Question: I have a four-tiered structure of accounts (from top to bottom):
1. Division Level
2. Department Level
3. Sales Rep Level
4. Account Level
Business user needs to be able to allocate/assign units of product at any of the four levels. Assigning 100 units at the Division level allows any deeper level to take from that balance. Assigning 100 units to the Sales Rep level only allows his/her accounts to take from that balance.
I understand how to model this in a 4 table structure, but is that the correct approach here? Should records for all four levels be stored in the same table with a column indicating at which level the units were allocated?
If I place them all in the same table, how do I account for the issue that Division, Department, Sales Rep, and Account codes are 4 different types of codes in four different tables. I would need four FK for each row?
Just for clarity I included an image of, what I think, are my two options. Option 1 results in NULL values for some of the columns. Option 2 is the better option? This is a transactional database, not a data warehouse.

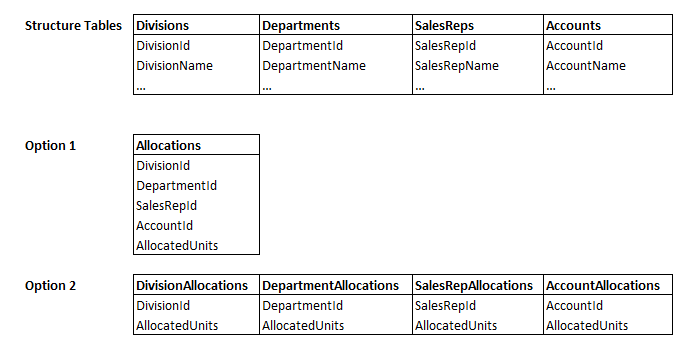
Answer: (Putting this as an answer because the Comments section is too size-limited.)
IMO, neither solution is very future-looking. What if a new level in the hierarchy is added? You will have to add a new column for option 1, or a new table for option 2, and then change all your views/queries. And in either case, how will you keep track of which level of the hierarchy has priority over another - hardcoded in your app? Also, it seems you are only keeping track of the total units allocated at any point in time, but not the total number of potentail units in the pool (I think this is what DMason's question was getting at)? And it seems you are assuming total potential pools are only assigned at one hierarchal level at a time: what if your company wants the flexibiity to assign to each level (for example, 500 for Division AND 500 on the Account level)? So I think the modelling options you've presented so far are inflexible from these standpoints.
Wouldn't it make more sense to make a HierarchyLevels table first? You would have a HierarchyLevelID (identity) column, then a Description column for each level (Division, Department, Sales Rep, and Account, for now), and each would get a Priority, say 1.0-4.0. Maybe also a column you can store the name of the table that level refers to its reference data (Divisions, Departments, etc.). Maybe this could even be the internal OBJECT_ID for the relevant table. Then maybe an Allocations table that has the HierarchyLevelID, an ExternalID (DivisionID, DepartmentID, etc., whichever is relevant for the HierarchyLevel), AssignedAllocationUnits (for that level), CurrentlyAllocatedUnits (also for the level). If there is an overarching data element that binds Allocations, like a ProjectID, you would include that as well (if you have this in HierarchyLevels as well, different projects could get different hierarchy levels and priorities, even!). Maybe even a calculated column, TotalAllocationUnitsAvailable which does the heavy lifting and calcs the units available in total for that level (not just the explicitly assigned ones) - this could be easily off-loaded to a view, though. I think this is all the persistent storage you would require.
A challenge in this model is making sure Allocations.ExternalID reflects changes made in the base tables it refers to. You couldn't do a FK solution here, because that one column holds keys to many different tables. This could be done with trigger logic from the base tables themselves (I realize the quite possible understatement, lol.). And then another challenge would be to calc the TotalAllocationUnitsAvailable for any given level at any given time and the transaction handling which would be required to make sure everything is kosher if multiple levels are trying to claim AllocationUnits at the same time. These issues need to be carefully thought through and implemented.
That being said, I believe a solution as proposed would address the issues I mentioned early on, as well as allow for more flexibility by allowing changes to be made on the data side and not the object side of things. It is obviously a quick sketch, but I think you know where I'm going. At the very least, please at least consider the challenges I brought up concerning your current suggestions. Seems like an interesting project, good luck. =)